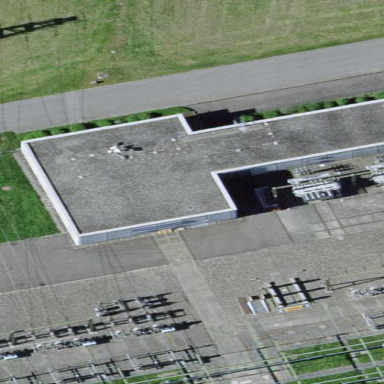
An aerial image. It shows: Service building.